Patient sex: F
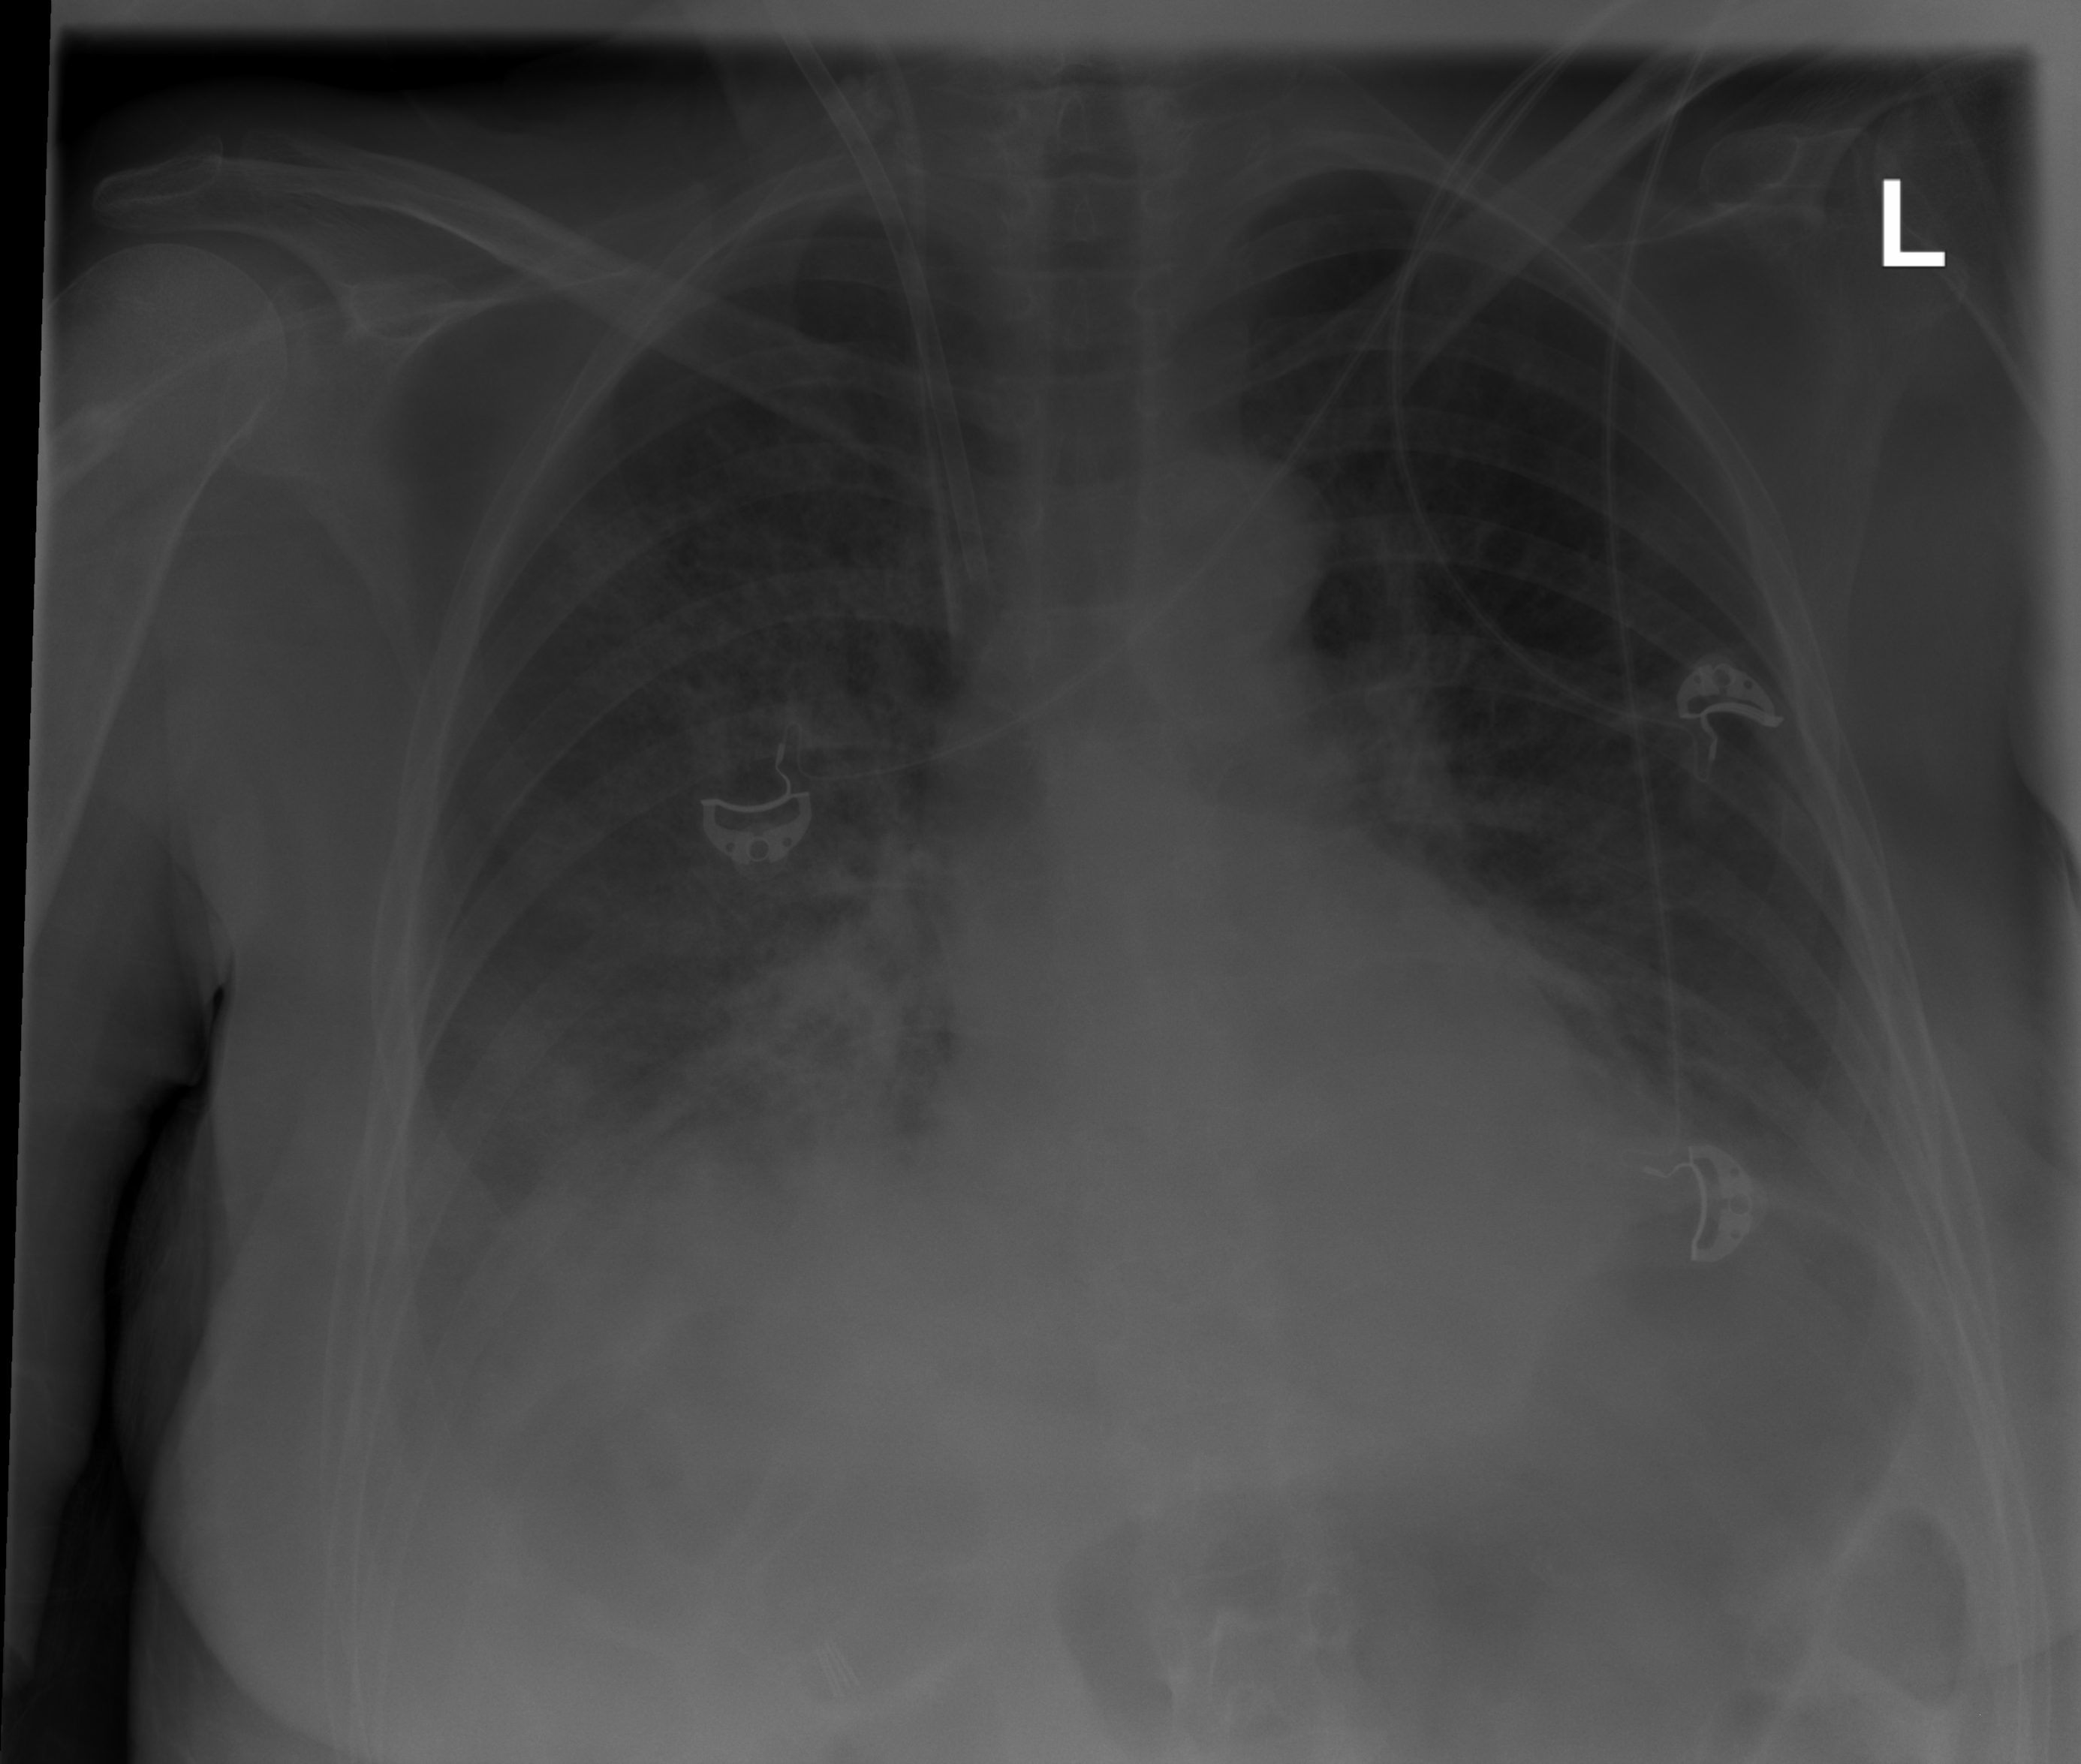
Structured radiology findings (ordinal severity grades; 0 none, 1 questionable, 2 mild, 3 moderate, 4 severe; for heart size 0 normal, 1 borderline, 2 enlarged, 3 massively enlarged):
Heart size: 0
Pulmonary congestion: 0
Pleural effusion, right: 2
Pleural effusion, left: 2
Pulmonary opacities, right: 2
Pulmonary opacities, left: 0
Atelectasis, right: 2
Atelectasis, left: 2